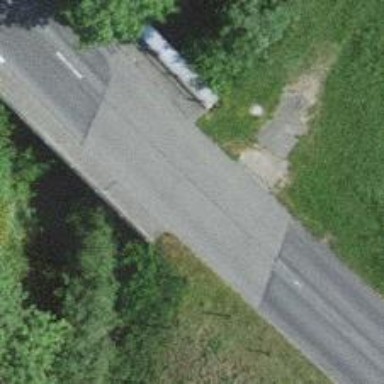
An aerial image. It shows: Tertiary road with asphalt surface that goes over bridge.